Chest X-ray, PA view. Patient: 22 years old, sex M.
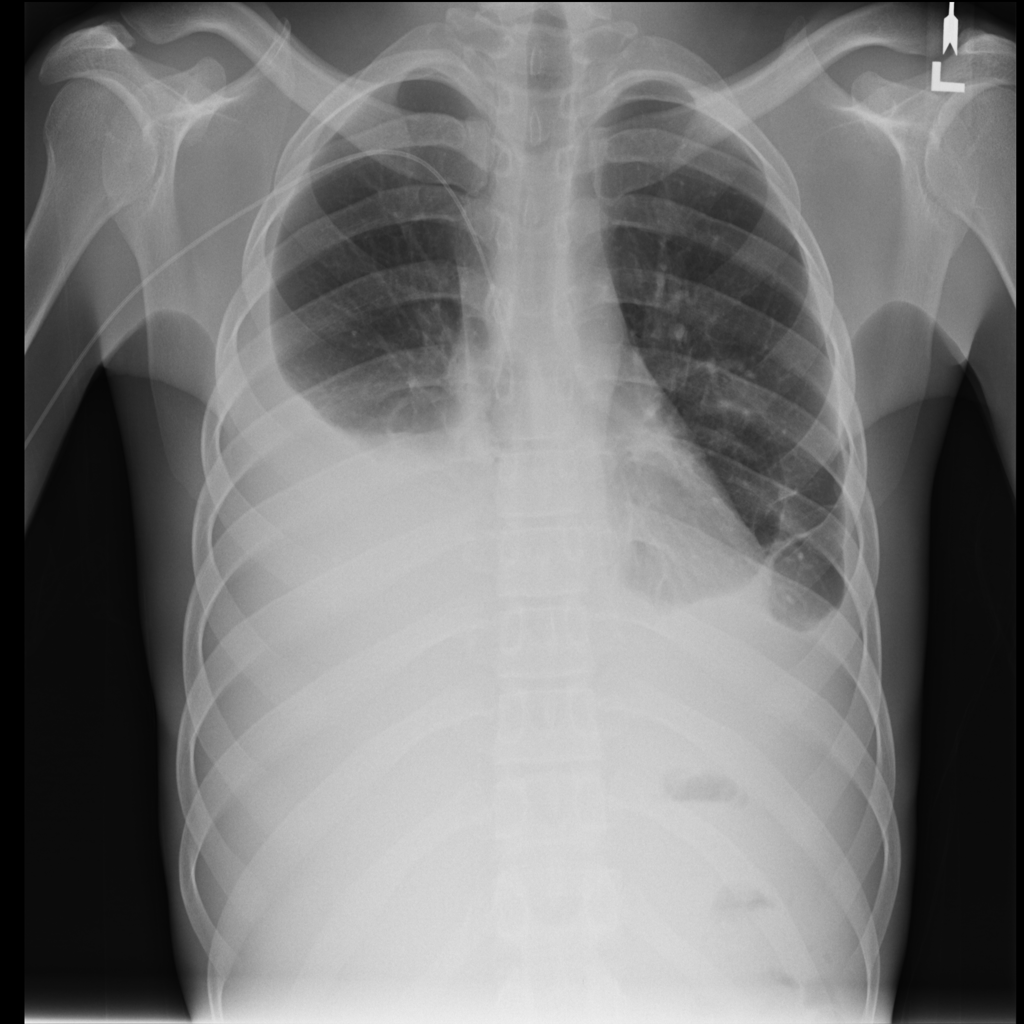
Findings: Atelectasis, Consolidation, Effusion, Infiltration, Mass, Pleural_Thickening